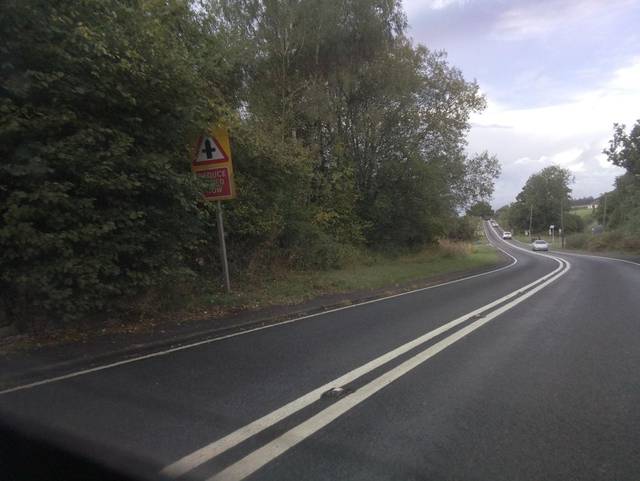
Region: United Kingdom
Coordinates: 52.429, -2.309